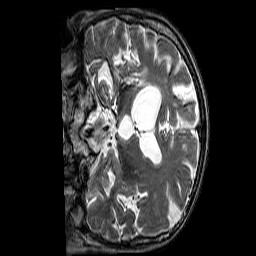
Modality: T2w
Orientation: coronal
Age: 80
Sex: female
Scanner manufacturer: siemens
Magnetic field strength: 3 T
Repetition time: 3.2 s
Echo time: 0.213 s